Question: I want to copy the selected column of a 'QTableWidget' to another one.
So I tried to make selected columns draggable by adding this code:
'''
void makeDraggable(QTableWidget *table)
{
table->setDragEnabled(true);
table->setAcceptDrops(true);
table->setSelectionBehavior(QAbstractItemView::SelectColumns);
}
'''
Result I got:

But I want to drag a whole column (horizontal and vertical headers) by clicking on headers only, not on cells, and copy its data to another table including the header text.
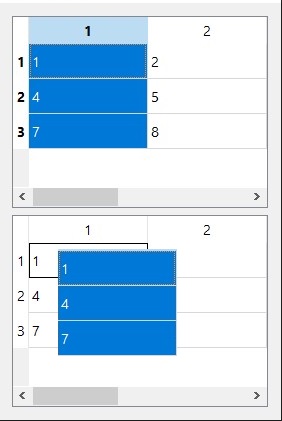
Answer: Dragging between different tables inside one application can be done with reimplementing custom 'QHeaderView' and 'QTableWidget'. In my example I generate text with indecies of table and column for drag event.
'''
#include <QHeaderView>
class ITableManager;
class DraggableHeaderView : public QHeaderView
{
Q_OBJECT
public:
explicit DraggableHeaderView(Qt::Orientation orientation, QWidget *parent = 0);
int tag() const;
void setTag(const int tag);
void setTableManager(ITableManager* manager);
protected:
void mouseMoveEvent(QMouseEvent *e);
void dragEnterEvent(QDragEnterEvent *event);
void dragMoveEvent(QDragMoveEvent *event);
void dropEvent(QDropEvent *event);
signals:
public slots:
private:
int m_tag; //internal index of table
ITableManager *m_tableManager; //manager will convert table index into pointer
};
'''
'''
#include <QMouseEvent>
#include <QDrag>
#include <QMimeData>
#include <QDebug>
#include <QTableWidget>
#include <ITableManager.h>
DraggableHeaderView::DraggableHeaderView(Qt::Orientation orientation, QWidget *parent) :
QHeaderView(orientation, parent)
{
m_tag = 0;
m_tableManager = 0;
setAcceptDrops(true);
}
void DraggableHeaderView::mouseMoveEvent(QMouseEvent *e)
{
if (e->buttons() & Qt::LeftButton)
{
int index = logicalIndexAt(e->pos());
QDrag *drag = new QDrag(this);
QMimeData *mimeData = new QMimeData;
//custom drag text with indecies inside
QString mimeTxt = "MoveHeader;Table:" + QString::number(m_tag) +
";Index:" + QString::number(index);
mimeData->setText(mimeTxt);
drag->setMimeData(mimeData);
Qt::DropAction dropAction = drag->exec();
}
}
int DraggableHeaderView::tag() const
{
return m_tag;
}
void DraggableHeaderView::setTag(const int tag)
{
m_tag = tag;
}
void DraggableHeaderView::dragEnterEvent(QDragEnterEvent *event)
{
if (!m_tableManager)
{
event->ignore();
return;
}
QString dragText = event->mimeData()->text();
int index = dragText.indexOf("MoveHeader;");
if (index == 0)
{
event->accept();
}
else
{
event->ignore();
}
}
void DraggableHeaderView::dropEvent(QDropEvent *event)
{
if (!m_tableManager)
{
event->ignore();
return;
}
QStringList dragText = event->mimeData()->text().split(';');
if (dragText.count() < 3 || dragText.at(0) != "MoveHeader")
{
event->ignore();
return;
}
int tableIndex = dragText.at(1).mid(6).toInt();//6 - length 'Table:'
QTableWidget* tableSrc = m_tableManager->getTableFromIndex(tableIndex);
if (!tableSrc)
{
event->ignore();
return;
}
//dst table as parent for header view
QTableWidget *tableDst = qobject_cast<QTableWidget*> (this->parentWidget());
if (!tableDst)
{
event->ignore();
return;
}
//move column: modify for your needs
//now moves only items text
int columnIndex = logicalIndexAt(event->pos());
int srcColumnIndex = dragText.at(2).mid(6).toInt(); //6 - length of 'Index:'
tableDst->insertColumn(columnIndex);
for (int iRow = 0; iRow < tableDst->rowCount() && iRow < tableSrc->rowCount(); ++iRow)
{
if (tableSrc->item(iRow, srcColumnIndex))
{
tableDst->setItem(iRow, columnIndex,
new QTableWidgetItem(tableSrc->item(iRow, srcColumnIndex)->text()));
}
else
{
tableDst->setItem(iRow, columnIndex, new QTableWidgetItem());
}
}
tableSrc->removeColumn(srcColumnIndex);
}
void DraggableHeaderView::setTableManager(ITableManager *manager)
{
m_tableManager = manager;
}
'''
Now create custom 'QTableWidget' with 'DraggableHeaderView' inside
'''
class CustomTableWidget : public QTableWidget
{
Q_OBJECT
public:
explicit CustomTableWidget(QWidget *parent = 0);
void setTag(const int tag);
void setTableManager(ITableManager* manager);
};
CustomTableWidget::CustomTableWidget(QWidget *parent) :
QTableWidget(parent)
{
DraggableHeaderView *headerView = new DraggableHeaderView(Qt::Horizontal, this);
setHorizontalHeader(headerView);
setAcceptDrops(true);
}
void CustomTableWidget::setTag(const int tag)
{
DraggableHeaderView *header = qobject_cast<DraggableHeaderView*> (horizontalHeader());
if (header)
{
header->setTag(tag);
}
}
void CustomTableWidget::setTableManager(ITableManager *manager)
{
DraggableHeaderView *header = qobject_cast<DraggableHeaderView*> (horizontalHeader());
if (header)
{
header->setTableManager(manager);
}
}
'''
For converting table index to pointer I use 'ITableManager'
'''
class ITableManager
{
public:
virtual QTableWidget* getTableFromIndex(const int index) = 0;
};
'''
And implement it in 'QMainWindow'
'''
class MainWindow : public QMainWindow, ITableManager
{
Q_OBJECT
public:
explicit MainWindow(QWidget *parent = 0);
~MainWindow();
QTableWidget* getTableFromIndex(const int index);
}
QTableWidget * MainWindow::getTableFromIndex(const int index)
{
switch (index)
{
case 1:
return ui->tableWidget;
case 2:
return ui->tableWidget_2;
default:
return nullptr;
}
}
'''
Dont forget setup tags (indecies) and table manager for tables (in main window constructor)
'''
ui->tableWidget->setTag(1);
ui->tableWidget_2->setTag(2);
ui->tableWidget->setTableManager(this);
ui->tableWidget_2->setTableManager(this);
'''
If you want change custom pixmap for dragging just set 'QDrag::setPixmap'
'''
void DraggableHeaderView::mouseMoveEvent(QMouseEvent *e)
{
if (e->buttons() & Qt::LeftButton)
{
int index = logicalIndexAt(e->pos());
QDrag *drag = new QDrag(this);
QMimeData *mimeData = new QMimeData;
QString mimeTxt = "MoveHeader;Table:" + QString::number(m_tag) +
";Index:" + QString::number(index);
mimeData->setText(mimeTxt);
drag->setMimeData(mimeData);
drag->setPixmap(pixmapForDrag(index));
Qt::DropAction dropAction = drag->exec();
}
}
'''
And method for taking pixmap of column can be like this
'''
QPixmap DraggableHeaderView::pixmapForDrag(const int columnIndex) const
{
QTableWidget *table = qobject_cast<QTableWidget*> (this->parentWidget());
if (!table)
{
return QPixmap();
}
//image for first 5 row
int height = table->horizontalHeader()->height();
for (int iRow = 0; iRow < 5 && iRow < table->rowCount(); ++iRow)
{
height += table->rowHeight(iRow);
}
//clip maximum size
if (height > 200)
{
height = 200;
}
QRect rect(table->columnViewportPosition(columnIndex) + table->verticalHeader()->width(),
table->rowViewportPosition(0),
table->columnWidth(columnIndex),
height);
QPixmap pixmap(rect.size());
table->render(&pixmap, QPoint(), QRegion(rect));
return pixmap;
}
'''